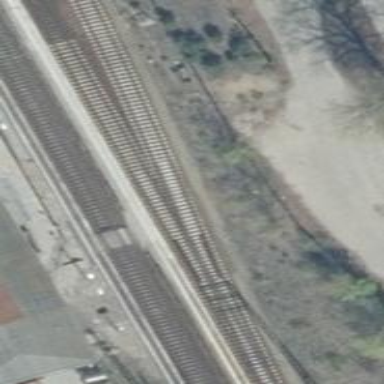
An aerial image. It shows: Public transport stop position along the railway.